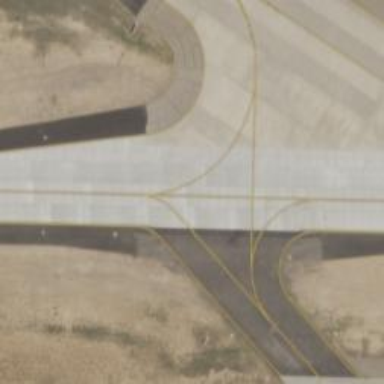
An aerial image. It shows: View of taxiway at the airport.